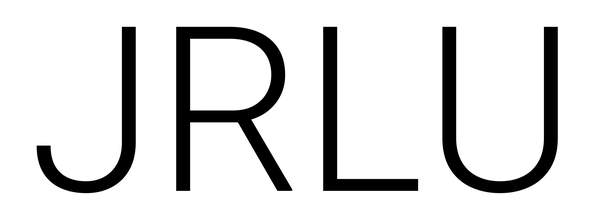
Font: Roboto_Light